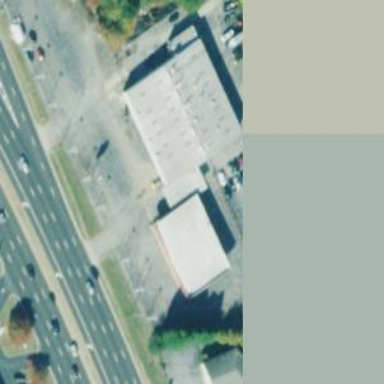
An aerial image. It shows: Building used as car repair shop.